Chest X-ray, AP view. Patient: 9 years old, sex M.
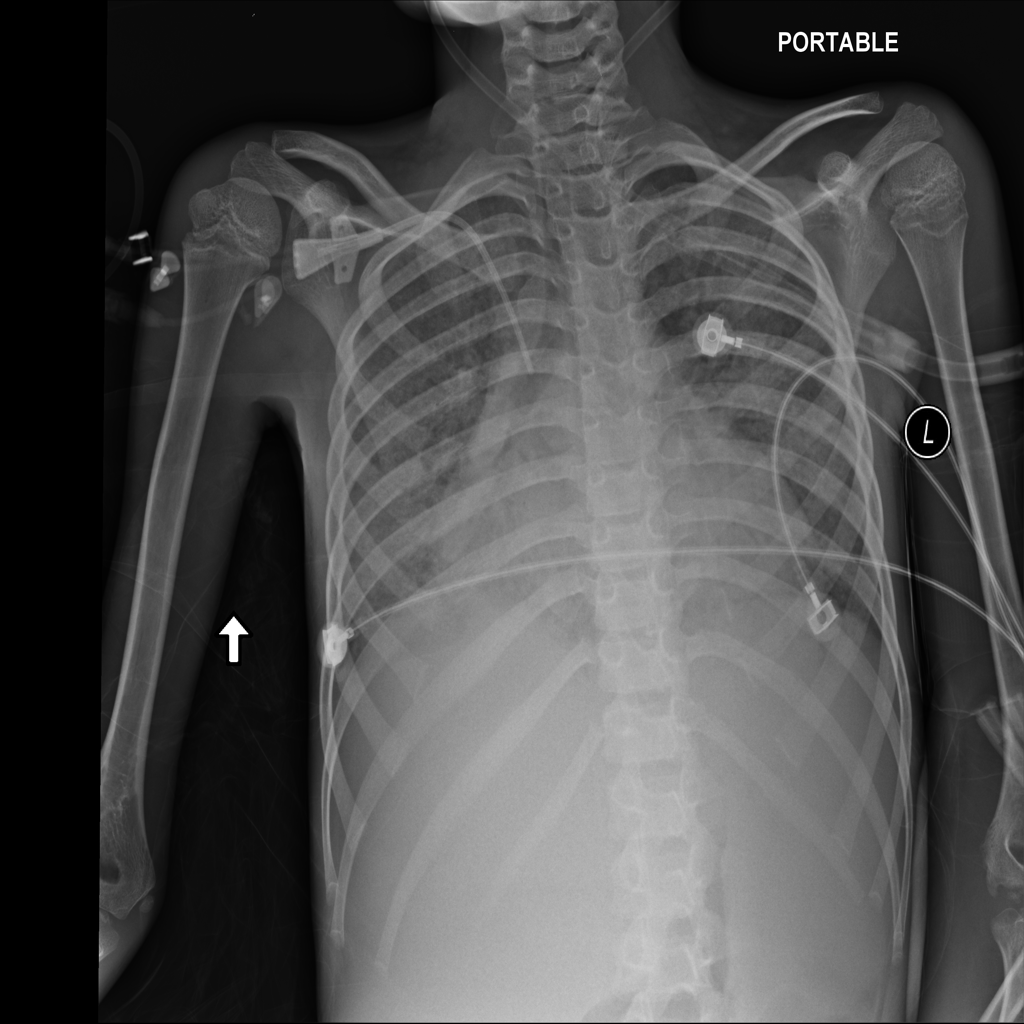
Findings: No Finding